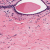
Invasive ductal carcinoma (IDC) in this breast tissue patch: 1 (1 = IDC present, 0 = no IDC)